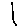
Label: line